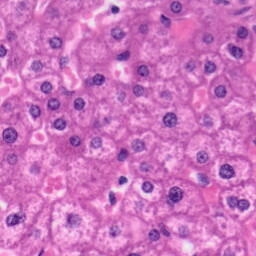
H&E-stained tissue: Liver